Question: I have a sequence of points in the x-axis for each of which there are two points in the y-axis.
'''
x<-seq(8.5,10,by=0.1)
y<-c(<PHONE>, <PHONE>, <PHONE>, <PHONE>, <PHONE>, <PHONE>, <PHONE>, <PHONE>, <PHONE>, <PHONE>, <PHONE>, <PHONE>, <PHONE>, <PHONE>, <PHONE>, <PHONE>, <PHONE>, <PHONE>, <PHONE>, <PHONE>, <PHONE>)
y1<-c(9.999998e-01,9.999980e-01,9.999847e-01,9.999011e-01,9.994707e-01,9.976528e-01,9.913453e-01, 9.733730e-01, 9.313130e-01, 8.504646e-01, 7.228116e-01, 5.572501e-01,3.808638e-01,2.264990e-01, 1.155286e-01, 5.000000e-02, 1.821625e-02, 5.554031e-03, 1.410980e-03, 2.976926e-04, 5.203069e-05)
'''
I would now like to create two curves in ggplot2. This is quite easy to accomplish in the normal way in R. The result is in the plot below. I am not sure, however, how to do that in ggplot2. For just one curve, I can use
'''
library(ggplot2)
p<-qplot(x,y,geom="line")
'''
Could you please help me generalise the above? Any help is greatly appreciated, thank you.

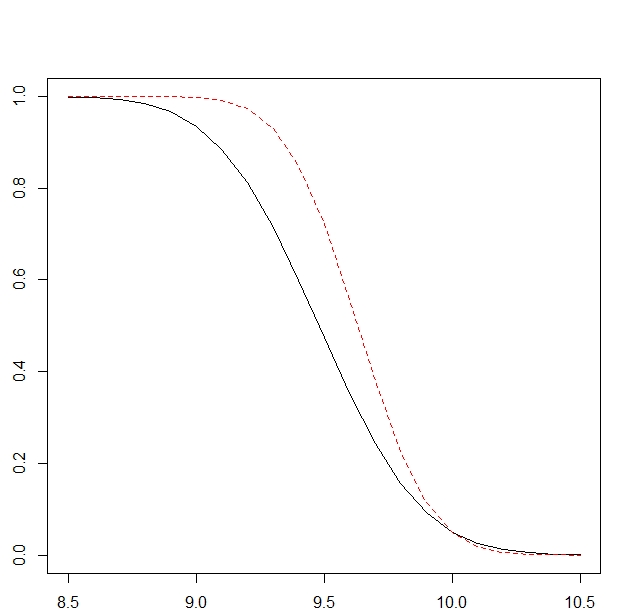
Answer: As @Roland also pointed out first you should fix the length of 'x'. A possible solution using the <URL> package:
'''
library(reshape2)
library(ggplot2)
x<-seq(8.5,10,length.out = 21)
y<-c(<PHONE>, <PHONE>, <PHONE>, <PHONE>, <PHONE>, <PHONE>, <PHONE>, <PHONE>, <PHONE>, <PHONE>, <PHONE>, <PHONE>, <PHONE>, <PHONE>, <PHONE>, <PHONE>, <PHONE>, <PHONE>, <PHONE>, <PHONE>, <PHONE>)
y1<-c(9.999998e-01,9.999980e-01,9.999847e-01,9.999011e-01,9.994707e-01,9.976528e-01,9.913453e-01, 9.733730e-01, 9.313130e-01, 8.504646e-01, 7.228116e-01, 5.572501e-01,3.808638e-01,2.264990e-01, 1.155286e-01, 5.000000e-02, 1.821625e-02, 5.554031e-03, 1.410980e-03, 2.976926e-04, 5.203069e-05)
df <- data.frame(x, y, y1)
df <- melt(df, id.var='x')
ggplot(df, aes(x = x, y = value, color = variable))+geom_line()
'''

Changing the linetype and legend:
'''
g <- ggplot(df, aes(x = x, y = value, color = variable, linetype=variable)) + geom_line()
g <- g + scale_linetype_discrete(name="Custom legend name",
labels=c("Curve1", "Curve2"))
g <- g + guides(color=FALSE)
print(g)
'''